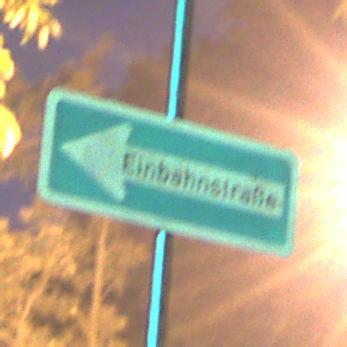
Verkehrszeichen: EinbahnstrasseLinksweisend
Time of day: Night
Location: Outdoor (Urban)
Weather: PartlyCloudy
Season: NotSpecified
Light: Artificial